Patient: sex M, age 42
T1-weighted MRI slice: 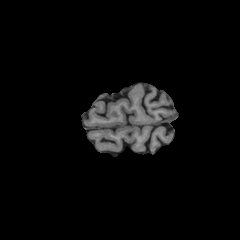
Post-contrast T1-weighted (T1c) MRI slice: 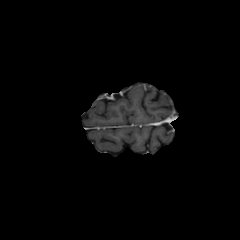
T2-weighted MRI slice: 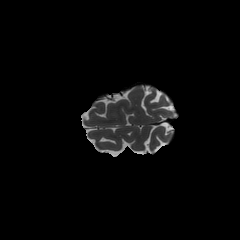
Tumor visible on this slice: no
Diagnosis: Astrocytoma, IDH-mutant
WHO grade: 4